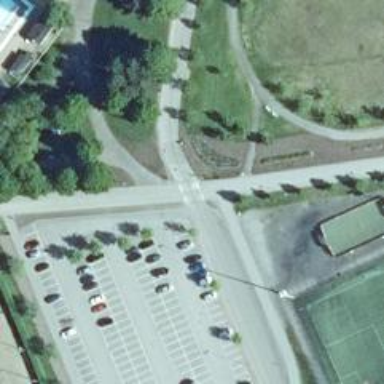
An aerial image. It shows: Asphalt cycleway.